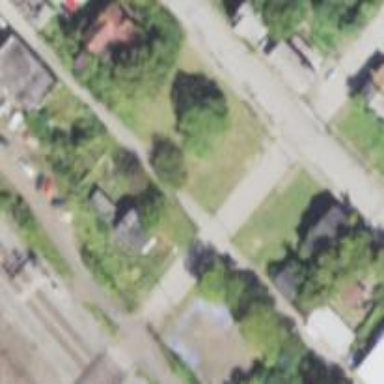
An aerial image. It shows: Alleyway designated as service road.